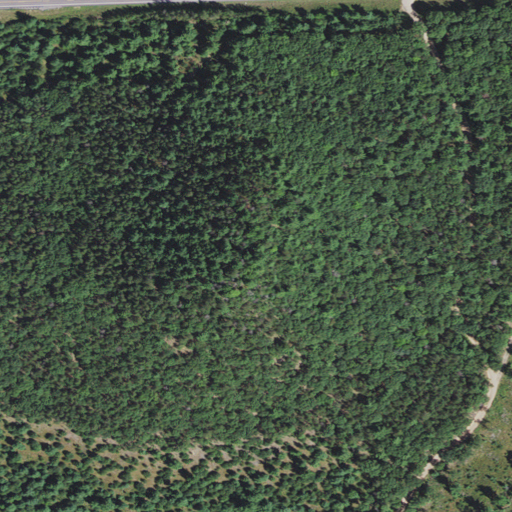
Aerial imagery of mountain in Wisconsin named Sugarloaf Mound containing mixed forest, deciduous forest, evergreen forest, shrub, open development, low intensity development, and pasture